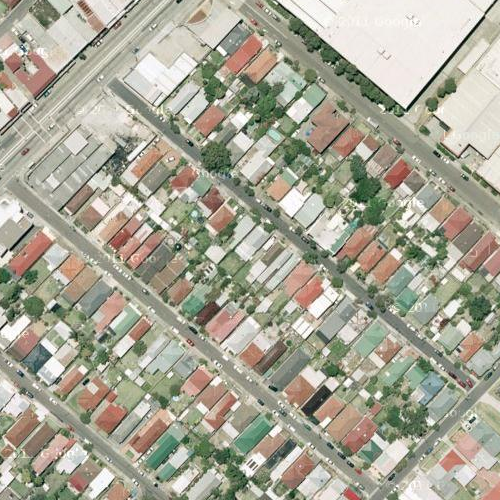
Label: sydney